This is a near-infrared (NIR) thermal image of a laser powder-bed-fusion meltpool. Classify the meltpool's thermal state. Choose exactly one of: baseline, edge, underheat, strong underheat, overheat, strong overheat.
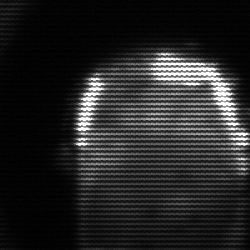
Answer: baseline